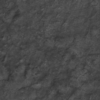
Label: not_dusty